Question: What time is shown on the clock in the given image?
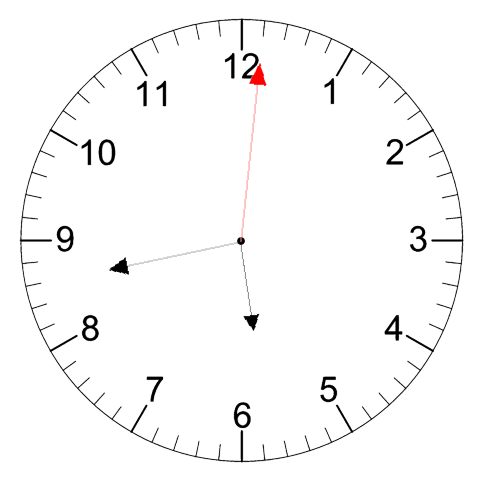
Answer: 05:43:01